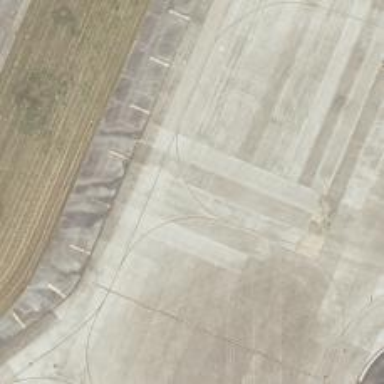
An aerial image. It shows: View of taxiway at the airport.